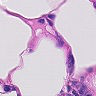
Metastatic tissue present: no